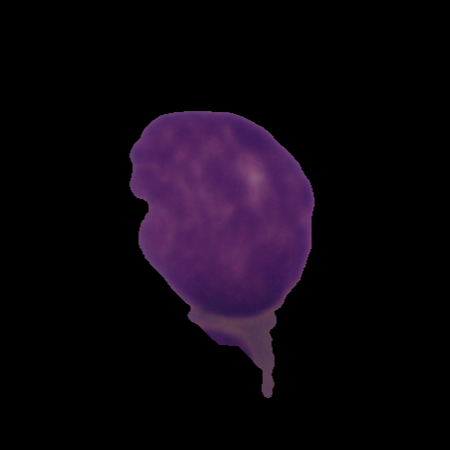
Label: cancer